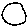
Label: circle